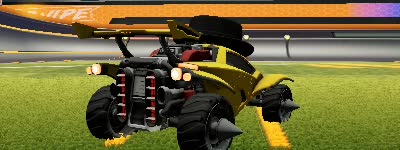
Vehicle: octane